Field crop: tomato
Growth stage: 2
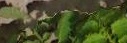
Species: tomato